Question: I'm trying to create a simple Window explorer by and in C# and following <URL>.
My code work very well when I choose a directory but it does not work when I choose drive like 'C:\'
I try to write a function for the case when a drive is chosen:
'''
private void PopulateTreeViewWithDriver()
{
string[] temp =
Directory.GetDirectories(fbd_Dialog.SelectedPath.ToString());
DirectoryInfo[] temp1 = new DirectoryInfo[temp.Length];
for (int i = 0; i < temp.Length; i++)
{
temp1[i] = new DirectoryInfo(temp[i]);
}
TreeNode[] array = new TreeNode[temp1.Length];
for (int i = 0; i < temp1.Length; i++)
{
array[i] = new TreeNode(temp1[i].Name);
array[i].Tag = temp1[i];
GetDirectories(temp1[i].GetDirectories(), array[i]);
}
TreeNode rootNode;
rootNode = new TreeNode(fbd_Dialog.SelectedPath.ToString(), array);
tv_Folder.Nodes.Add(rootNode);
}
'''
But I get this error:
> "Access to the path 'C:\Documents and Settings' is denied.'"
This picture shows the result when I choose a directory:

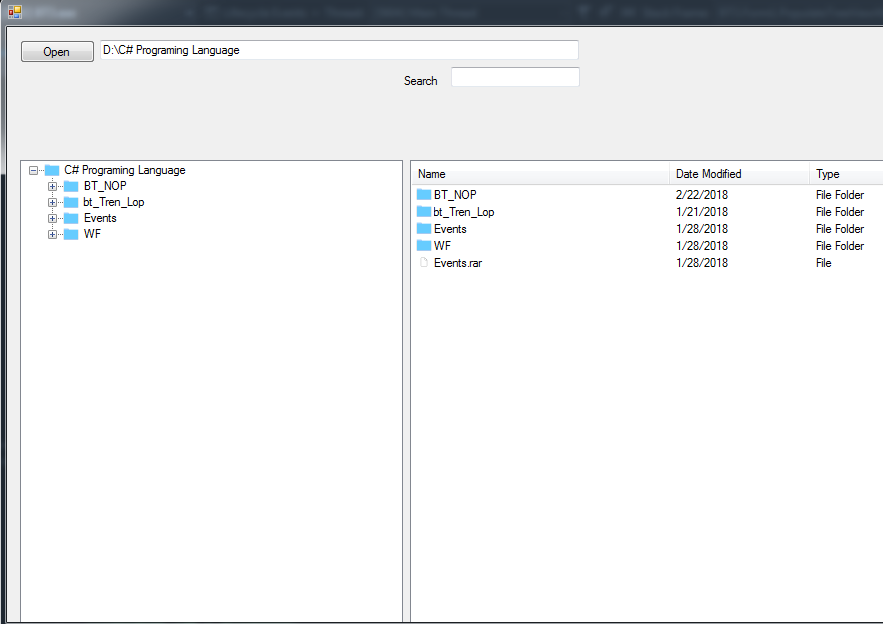
Answer: There are directories which you cannot show, because of access rights. When I was in a similar situation, I was simply handling the 'SecurityException' and treating it as an indication that I cannot access the directory.
By the way, someone mentioned Admin rights. That is not the right way either, because there are some system-critical directories and files which even the Admin user cannot access.
On a more philosophical level, what would it mean if a common user started your application and then succeeded to read the directories for which it doesn't have permissions? Such tool would allow users to spy other users of the same computer, which would deny the whole purpose of OS-built-in file system security.
Bottom line - ignore all 'SecurityExceptions', skip over them and work with other directories for which you don't receive an exception back.